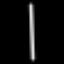
Label: line